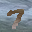
Label: 7